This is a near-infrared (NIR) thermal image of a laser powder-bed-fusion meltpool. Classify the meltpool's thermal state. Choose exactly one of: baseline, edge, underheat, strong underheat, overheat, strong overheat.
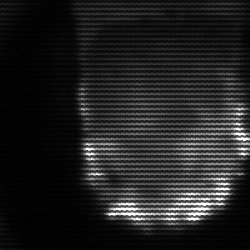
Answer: baseline